Interaction volume radius: 10 \u00c5
Interaction volume height: 15 \u00c5
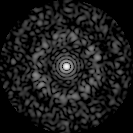
Disorder parameter: 0.8446